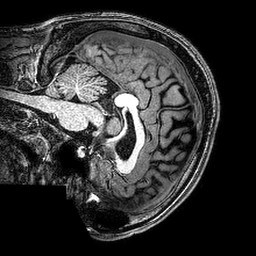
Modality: T1w
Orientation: sagittal
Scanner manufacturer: philips
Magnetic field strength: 3 T
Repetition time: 0.008253 s
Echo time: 0.00379 s